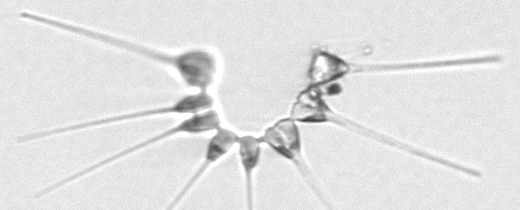
Label: Asterionellopsis_glacialis